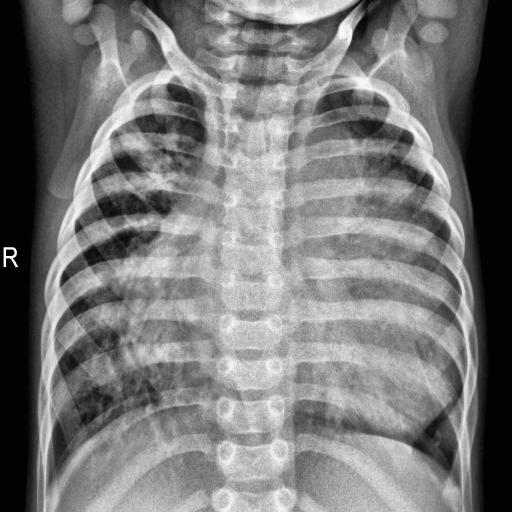
Finding: PNEUMONIA